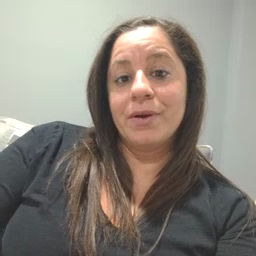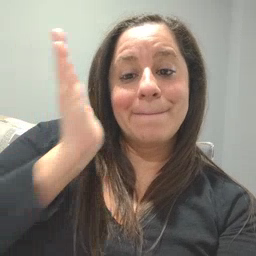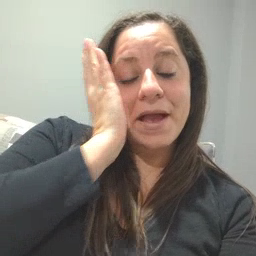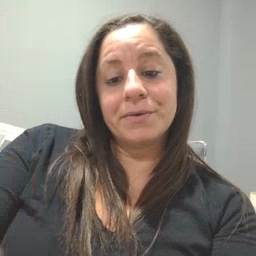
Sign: bed